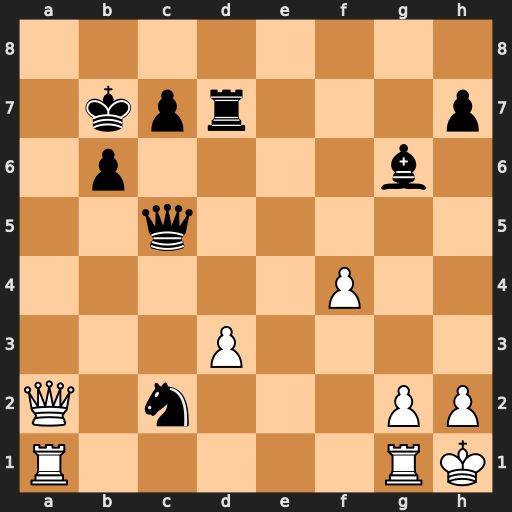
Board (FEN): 8/1kpr3p/1p4b1/2q5/5P2/3P4/Q1n3PP/R5RK
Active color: w
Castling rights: -
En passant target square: -
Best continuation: Qa8#